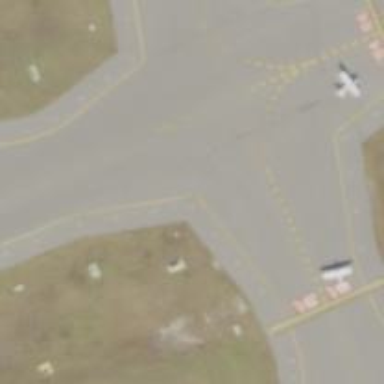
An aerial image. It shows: View of taxiway at the airport.